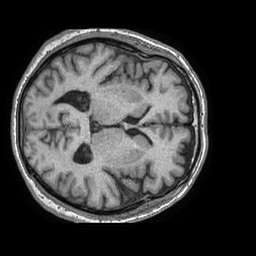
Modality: T1w
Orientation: axial
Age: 67
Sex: male
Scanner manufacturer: philips
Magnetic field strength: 1.5 T
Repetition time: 0.007583 s
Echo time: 0.003445 s